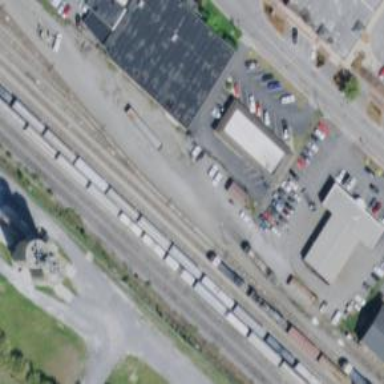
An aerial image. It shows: Railway yard in service.